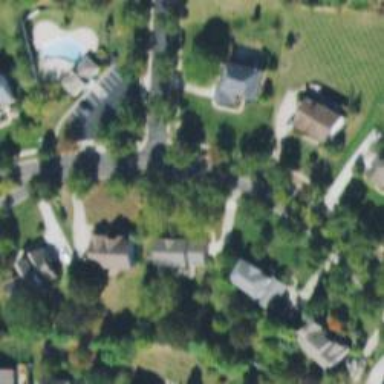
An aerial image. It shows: Residential road.